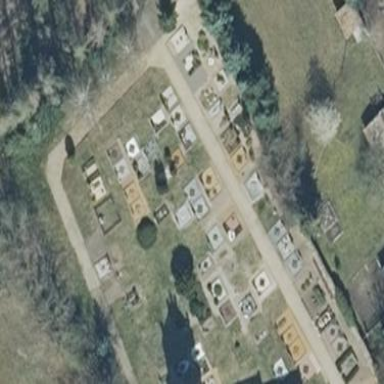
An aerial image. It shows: Cemetery.